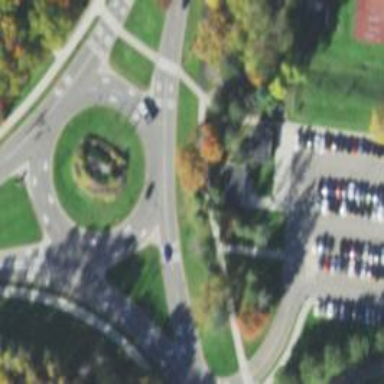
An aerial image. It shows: Asphalt road in residential area leading to roundabout.